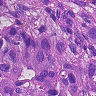
Metastatic tissue present: yes